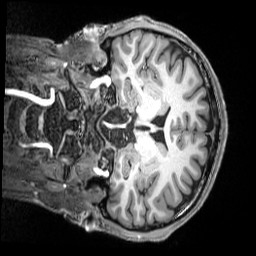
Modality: T1w
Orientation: coronal
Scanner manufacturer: siemens
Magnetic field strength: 3 T
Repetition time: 2.5 s
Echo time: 0.00343 s